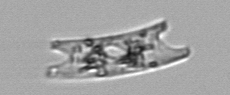
Label: Eucampia